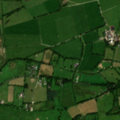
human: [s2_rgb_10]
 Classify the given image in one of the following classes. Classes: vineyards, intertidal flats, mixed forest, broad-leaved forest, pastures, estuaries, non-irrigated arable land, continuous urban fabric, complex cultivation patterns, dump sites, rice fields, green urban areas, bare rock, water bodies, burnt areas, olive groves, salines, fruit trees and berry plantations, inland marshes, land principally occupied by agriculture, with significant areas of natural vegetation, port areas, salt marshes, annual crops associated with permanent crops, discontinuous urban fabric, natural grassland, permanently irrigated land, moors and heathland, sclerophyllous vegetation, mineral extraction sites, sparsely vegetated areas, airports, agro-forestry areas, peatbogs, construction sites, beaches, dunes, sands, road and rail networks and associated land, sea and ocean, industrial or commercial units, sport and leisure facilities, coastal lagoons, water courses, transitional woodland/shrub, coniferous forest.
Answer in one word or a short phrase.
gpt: non-irrigated arable land, pastures, land principally occupied by agriculture, with significant areas of natural vegetation